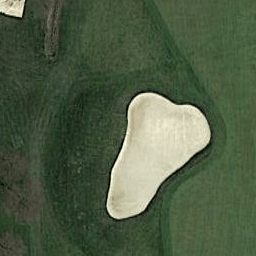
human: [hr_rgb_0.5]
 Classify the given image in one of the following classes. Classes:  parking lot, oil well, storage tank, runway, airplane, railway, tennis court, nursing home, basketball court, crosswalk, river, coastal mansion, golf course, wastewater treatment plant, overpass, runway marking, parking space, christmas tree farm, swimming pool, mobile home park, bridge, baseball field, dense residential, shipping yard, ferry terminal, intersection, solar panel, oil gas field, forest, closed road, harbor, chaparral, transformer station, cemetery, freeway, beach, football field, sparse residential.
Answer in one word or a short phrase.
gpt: golf course